Question: Sorry for my English.
how to implement the separation of specification tables placed on the sheet?
In any case, I attach a screen what i want.
If there is a "method", i would like to get a solution for the 2015 version.

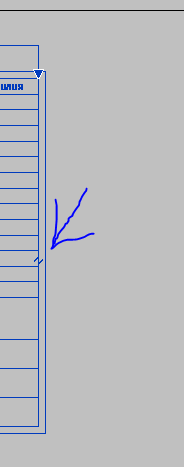
Answer: I think it's not available in the API. There is no member on the <URL> to do that.